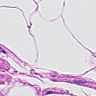
Metastatic tissue present: no